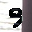
Label: 9